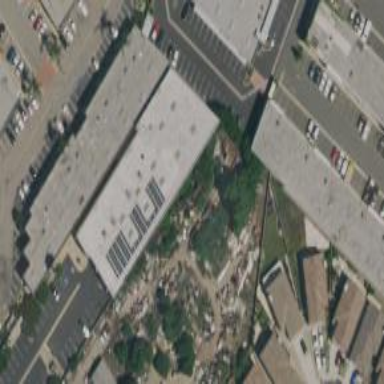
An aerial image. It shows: Warehouse building.